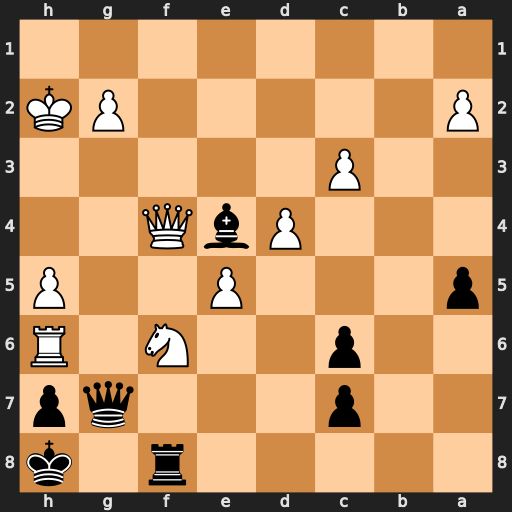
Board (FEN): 5r1k/2p3qp/2p2N1R/p3P2P/3PbQ2/2P5/P5PK/8
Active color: b
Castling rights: -
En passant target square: -
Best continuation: Qxg2#